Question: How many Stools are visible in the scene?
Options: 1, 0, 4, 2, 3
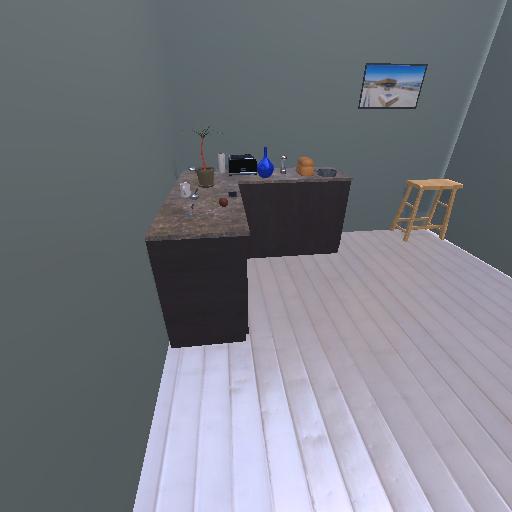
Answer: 1